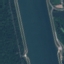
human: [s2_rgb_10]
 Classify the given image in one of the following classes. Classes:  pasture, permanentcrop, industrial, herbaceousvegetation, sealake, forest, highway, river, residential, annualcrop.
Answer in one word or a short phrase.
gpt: River